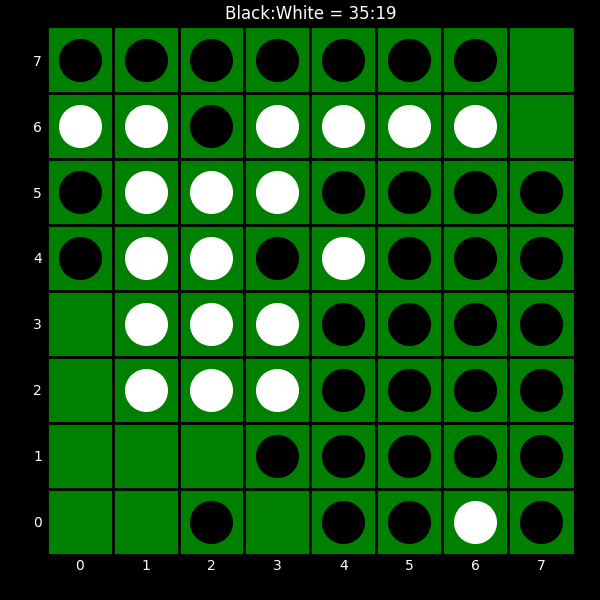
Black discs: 35
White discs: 19